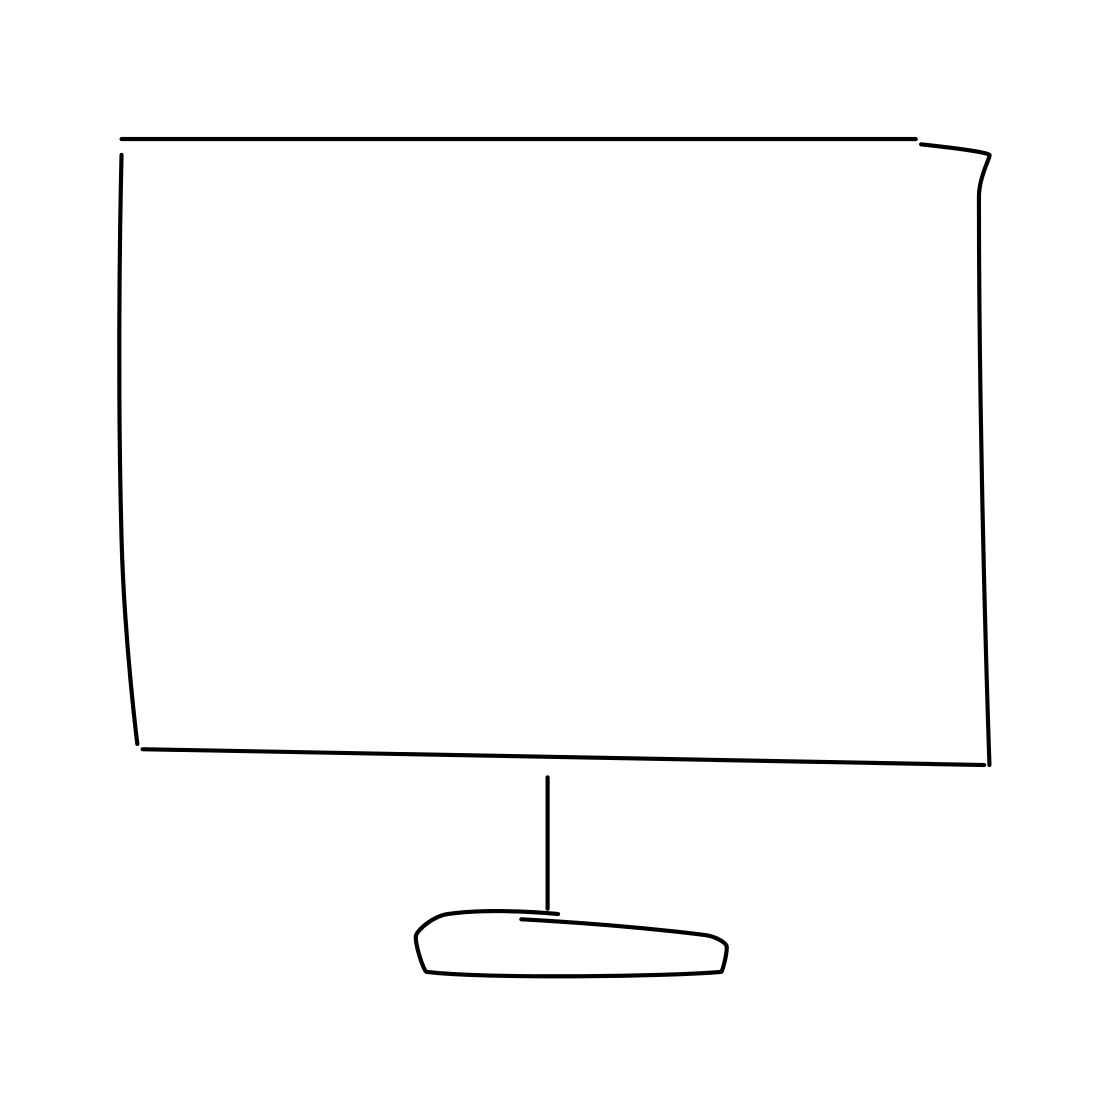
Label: tv